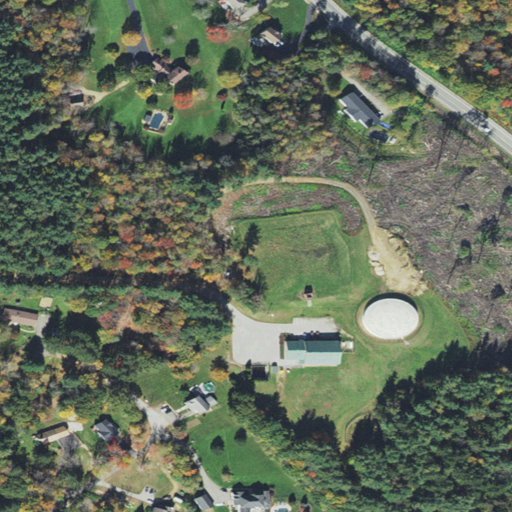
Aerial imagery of mountain in Massachusetts named Bell Hill containing mixed forest, deciduous forest, pasture, evergreen forest, open development, grassland, medium intensity development, and low intensity development